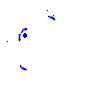
Particle: pion